Question: I want to add buttons to relative layout dynamically as per button and screen width as shown in image. Number of buttons is not fixed and width of button depends on the text which is set to the button.
I tried to achieve this using below code but that to not working fine as per my requirement.
Can anyone please help me ? Please help me through this.
'''
RelativeLayout layout = (RelativeLayout) findViewById(R.id.genre_layout);
for(int i=0; i < genreList.size(); i++){
Button btn = new Button(MovieDetailsActivity.this);
btn.setText(genreList.get(i).getGenreName());
btn.setPadding(15, 5, 15, 5);
btn.setBackgroundColor(Color.parseColor("#FFFFFF"));
btn.setBackgroundColor(Color.parseColor("#80333333"));
LayoutParams param = new LayoutParams(LayoutParams.WRAP_CONTENT, LayoutParams.WRAP_CONTENT);
param.setMargins(5, 5, 5, 5);
if (i != 0){
int prevId = genreList.get(i).getGenreId();
param.addRule(RelativeLayout.RIGHT_OF, prevId);
}
btn.setLayoutParams(param);
btn.setId(genreList.get(i).getGenreId());
layout.addView(btn);
}
'''
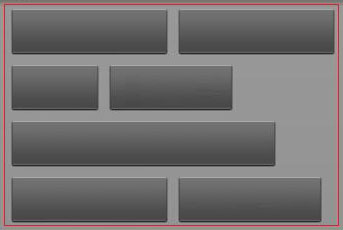
Answer: I Solved my problem by using FlowLayout.
Sample code and references are available <URL>
Its simple to use. Thank you all for help.